Question: I have looked for favicon high and low, I have looked in the Chrome cache to see if it is there. I have viewed the Page Info in Chrome.
No matter what I do I cannot find the favicon, download and add to the source code for this website:

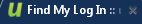
Answer: I don't know why it doesn't seem to show up in Chrome's developers tools, but this should be it.
www.mywebsite.com/favicon.ico
A favicon can often be located on the root domain as simple "favicon.ico".